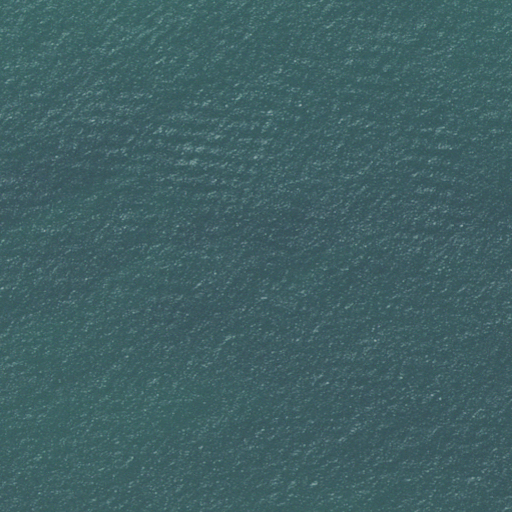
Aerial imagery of bar in Massachusetts named Point Rip containing only open water